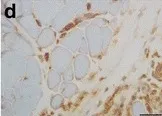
MHC1 immunostaining shows abnormal sarcolemmal membrane overexpression in myocytes, note the normal control below should only highlight capillaries.
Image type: pathology (immunostaining)